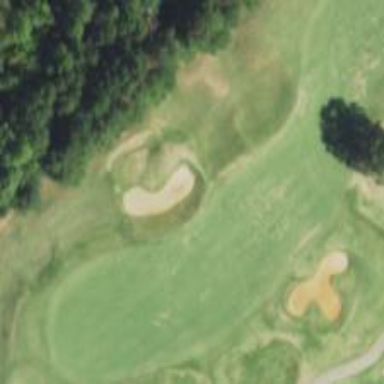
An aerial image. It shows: Golf fairway surrounded by grass.